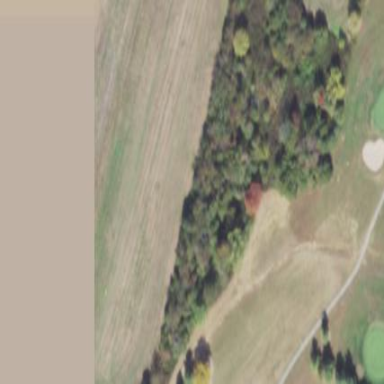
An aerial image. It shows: Mixed forest with variety of leaf types and cycles.